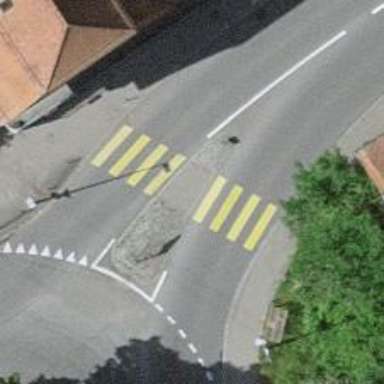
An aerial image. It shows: Uncontrolled crossing with pedestrian island.